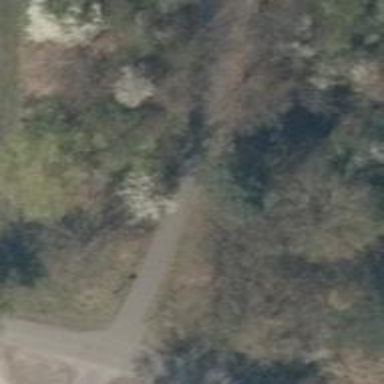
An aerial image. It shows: Agricultural vehicle on asphalt path.